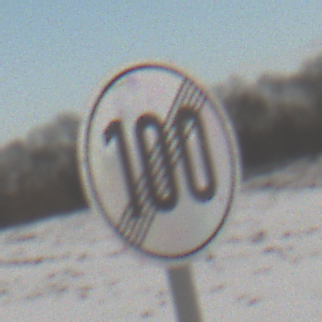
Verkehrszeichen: EndeGeschwindigkeit100
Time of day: MorningAfternoon
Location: Outdoor (Nature)
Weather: Overcast
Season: Winter
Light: Natural